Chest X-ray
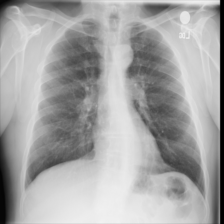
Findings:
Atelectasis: negative
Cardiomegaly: negative
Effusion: negative
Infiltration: negative
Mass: negative
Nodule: negative
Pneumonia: negative
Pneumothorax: negative
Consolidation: negative
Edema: negative
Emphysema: negative
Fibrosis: negative
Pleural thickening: negative
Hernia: negative